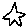
Label: star